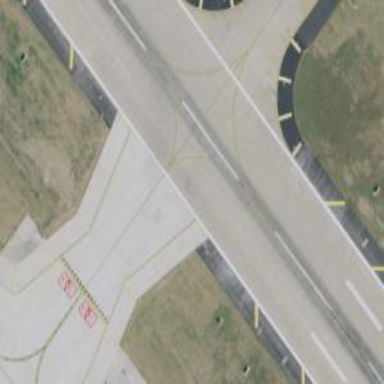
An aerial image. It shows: Image of taxiway at airport.